Question: I need to generate a link that opens up Google Maps and identifies an area based on a US Zip Code in the query string, preferably like below:

I tried to do it using this query string: <URL>
Appending the zip code at the end. But it doesn't always work. Right now, it's pointing to somewhere near Greenville. What's weird is that if you open up Google Maps and search "us 90210", it does point you to Beverly Hills.
Anything I should add to the query string? Or is the approach all wrong? I just need it to be simple. Any piece of information would be highly appreciated.
Thanks!
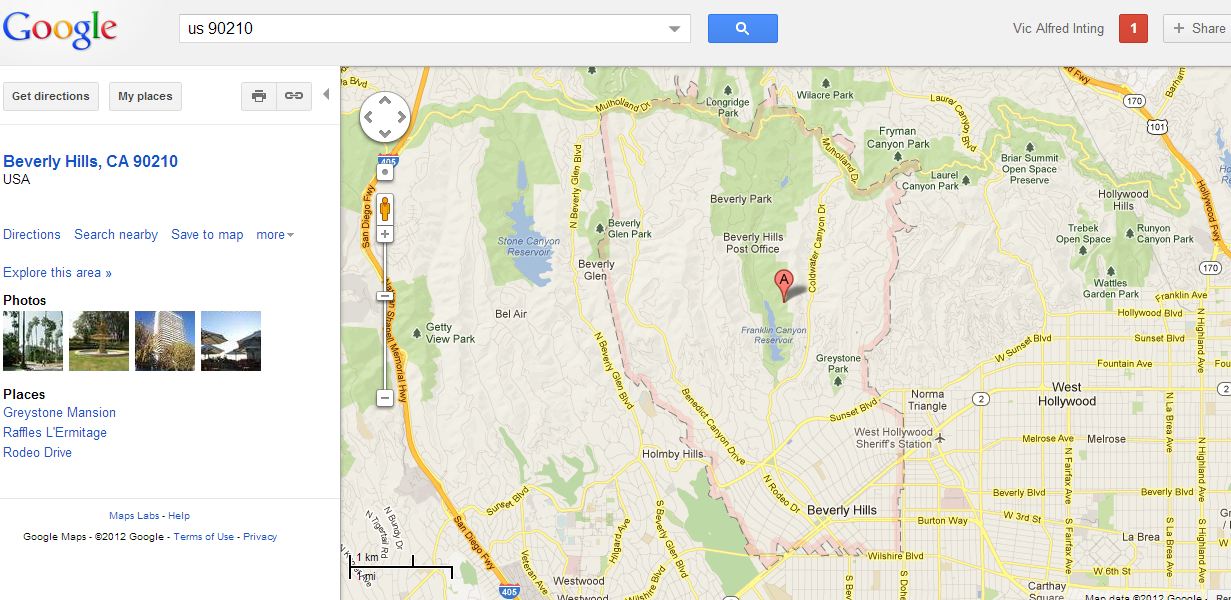
Answer: You made a typo- the link goes to 90120, and therefore, Greenville, but you want to go to 90210, which is Beverly Hills.